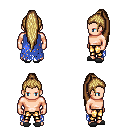
a pixel art fantasy rpg character, male body template, human, light skin, blue tattered cape, gold greaves, blonde extra-long topknot hairstyle, gray slippers, four views (front, back, left, right), 2x2 character sprite sheet, small pixel art, hard edges, no anti-aliasing